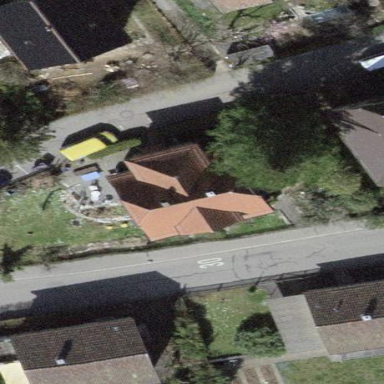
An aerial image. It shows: Residential building.